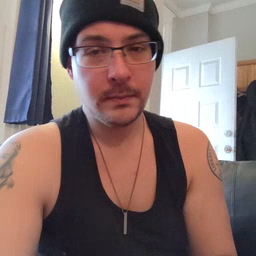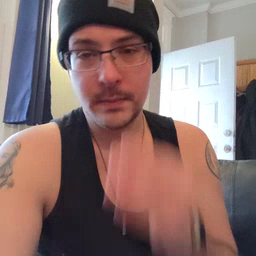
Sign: kiss